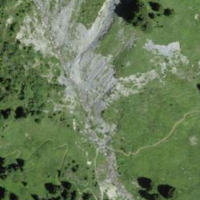
EUNIS habitat code: 23
Species observed at this site:
Dryas octopetala